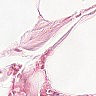
Metastatic tissue present: no